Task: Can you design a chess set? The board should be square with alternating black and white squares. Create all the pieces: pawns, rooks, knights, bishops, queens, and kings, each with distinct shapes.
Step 3693:
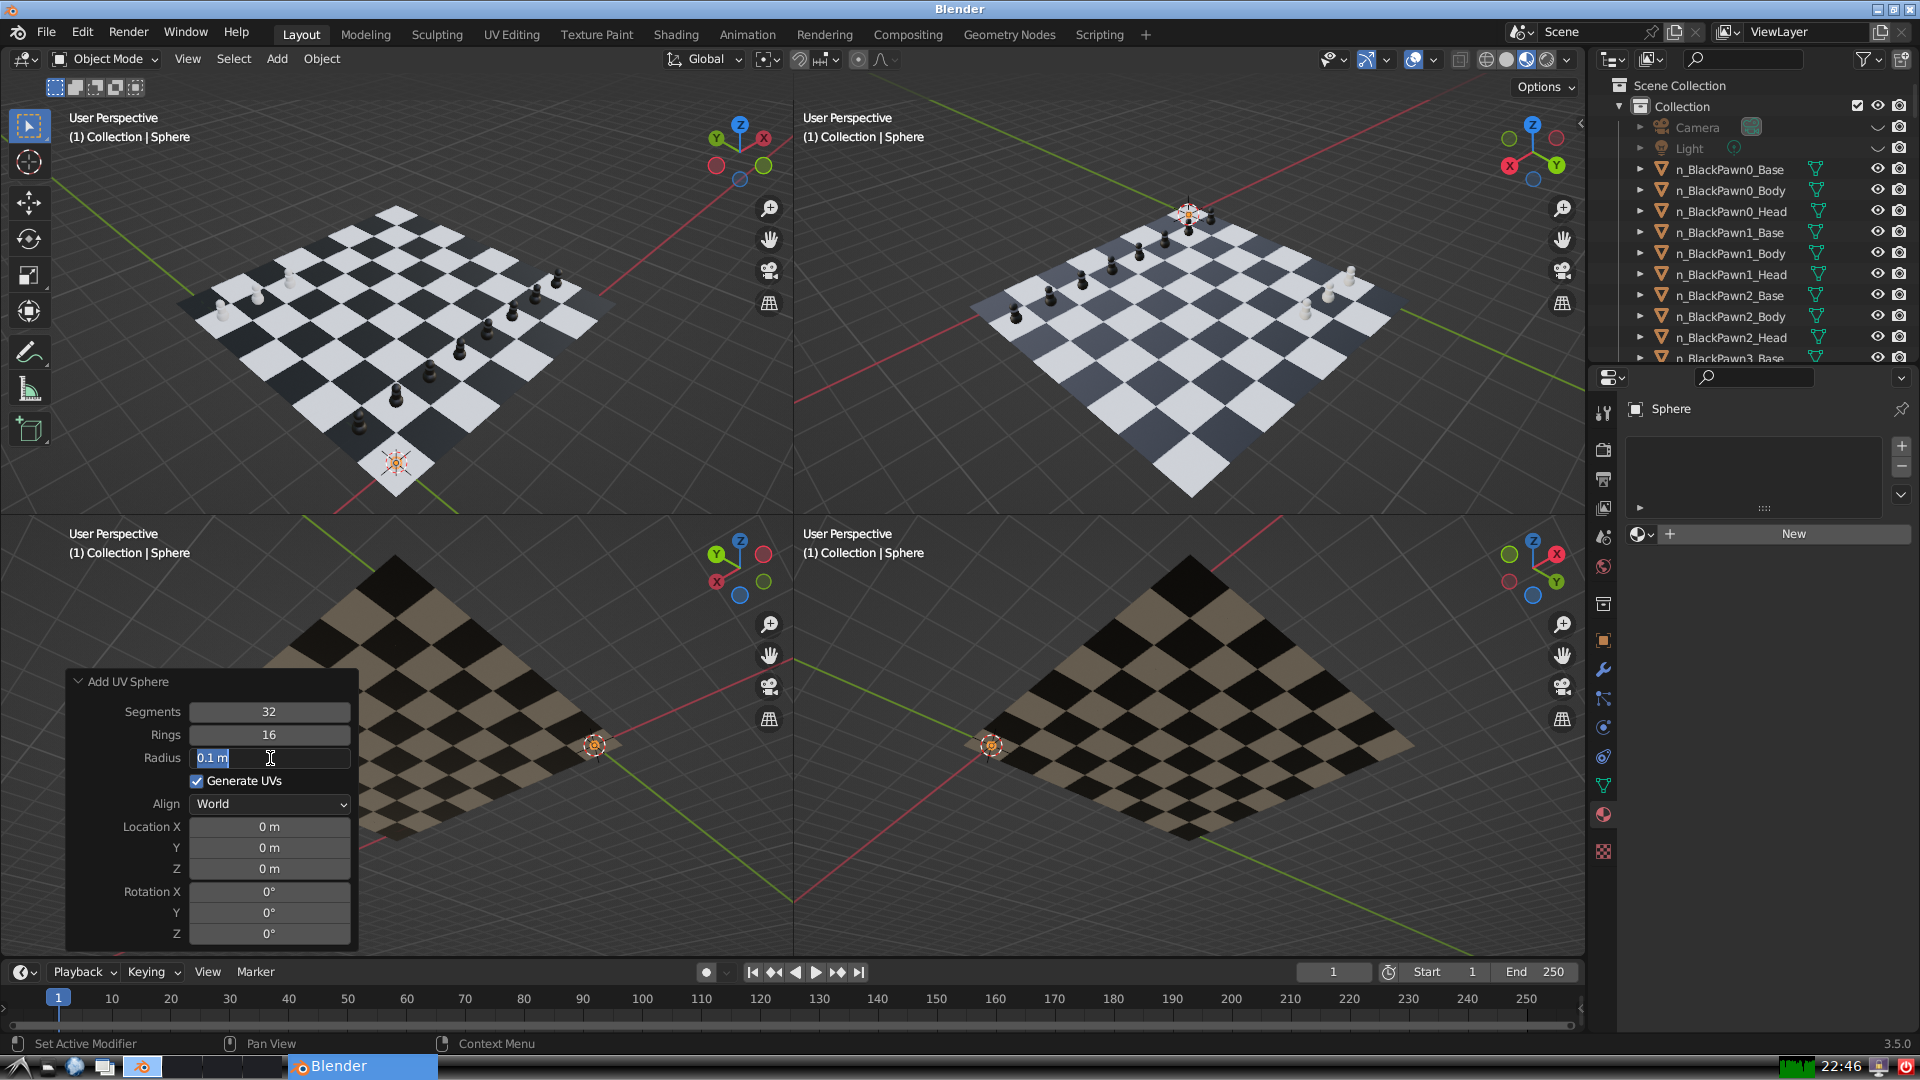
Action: input_text: 0.15